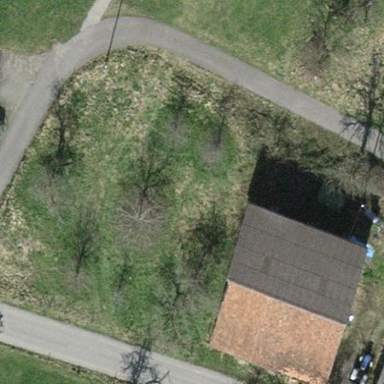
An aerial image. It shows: Gabled roof on farm auxiliary building.